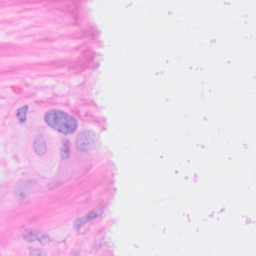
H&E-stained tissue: Breast